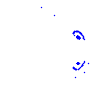
Particle: pion